Aerial crown-view tile of a tropical tree (Barro Colorado Island, Panama), acquired 20250414:
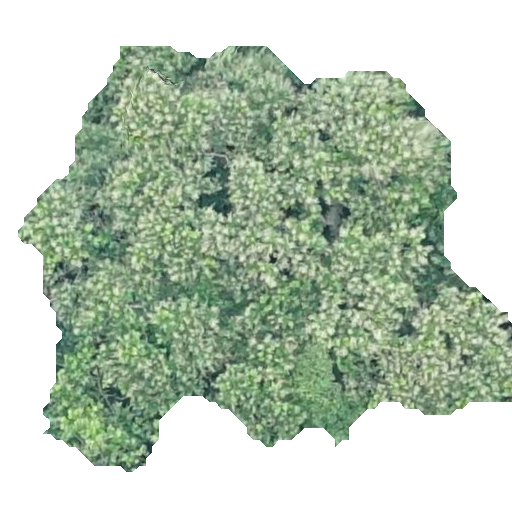
Species: Anacardium excelsum
GBIF accepted scientific name: Anacardium excelsum
Crown area: 217.534 m²